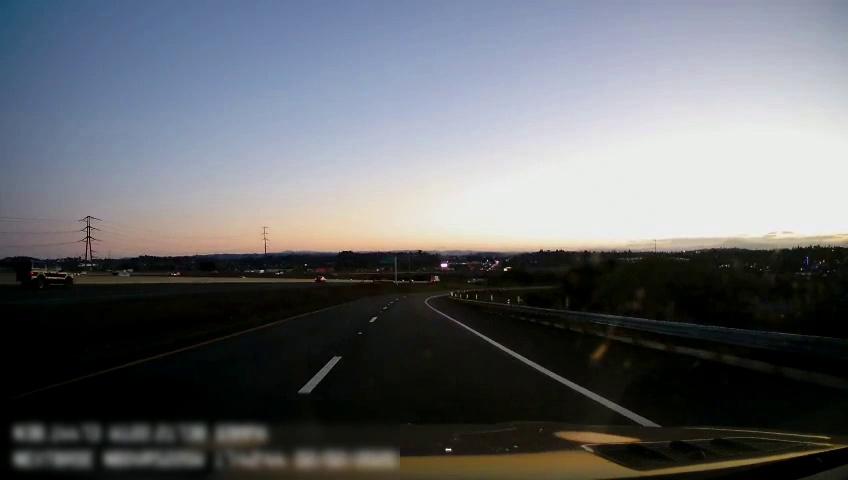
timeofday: Dusk/Dawn/Twilight
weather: Sunny
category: Drivable Space
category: Drivable Space
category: Vehicles | Car
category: Vehicles | SUV
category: Lanes | Alternate Lane
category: Lanes | Alternate Lane
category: Lanes | Alternate Lane
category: Traffic | Signs